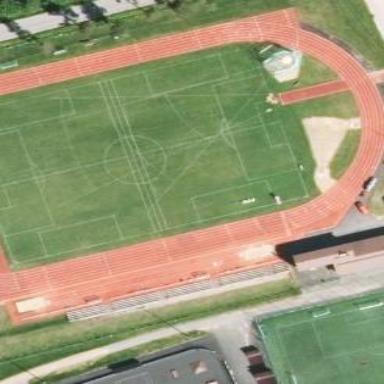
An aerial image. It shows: Paved sports pitch suitable for multiple athletics activities.